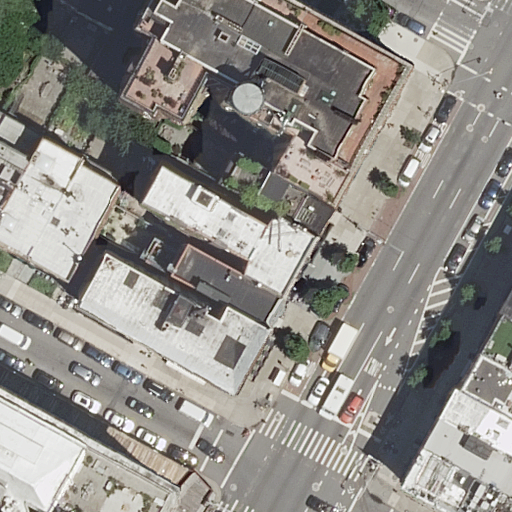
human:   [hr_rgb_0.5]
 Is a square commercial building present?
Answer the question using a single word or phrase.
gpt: no

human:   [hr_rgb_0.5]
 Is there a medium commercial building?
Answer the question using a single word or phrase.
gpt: no

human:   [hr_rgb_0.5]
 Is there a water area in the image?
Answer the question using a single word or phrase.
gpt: no

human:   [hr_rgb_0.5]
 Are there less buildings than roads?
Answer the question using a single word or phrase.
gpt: no

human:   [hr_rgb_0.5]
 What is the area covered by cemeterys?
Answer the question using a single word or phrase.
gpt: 0m2

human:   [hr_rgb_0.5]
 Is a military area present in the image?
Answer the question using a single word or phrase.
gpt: no

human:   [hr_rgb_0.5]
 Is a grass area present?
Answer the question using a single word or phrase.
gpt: no

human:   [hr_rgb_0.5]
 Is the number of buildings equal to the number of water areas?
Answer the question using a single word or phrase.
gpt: no

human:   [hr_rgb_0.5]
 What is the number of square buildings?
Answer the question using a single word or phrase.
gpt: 0

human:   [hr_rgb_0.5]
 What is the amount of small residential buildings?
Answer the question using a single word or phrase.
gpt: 7

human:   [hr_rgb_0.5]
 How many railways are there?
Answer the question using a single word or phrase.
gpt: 0

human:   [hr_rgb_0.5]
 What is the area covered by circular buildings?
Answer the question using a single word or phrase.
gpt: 0m2

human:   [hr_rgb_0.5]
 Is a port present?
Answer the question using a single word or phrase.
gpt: no

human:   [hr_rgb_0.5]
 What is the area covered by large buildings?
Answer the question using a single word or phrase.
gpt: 1255m2

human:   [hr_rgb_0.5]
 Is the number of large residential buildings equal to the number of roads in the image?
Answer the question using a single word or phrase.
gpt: no

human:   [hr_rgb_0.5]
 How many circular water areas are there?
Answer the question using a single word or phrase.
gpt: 0

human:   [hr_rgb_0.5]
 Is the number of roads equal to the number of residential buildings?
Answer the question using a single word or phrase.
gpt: no

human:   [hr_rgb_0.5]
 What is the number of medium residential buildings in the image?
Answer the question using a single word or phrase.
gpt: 10

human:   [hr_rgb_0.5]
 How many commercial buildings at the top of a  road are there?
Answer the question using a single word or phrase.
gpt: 0

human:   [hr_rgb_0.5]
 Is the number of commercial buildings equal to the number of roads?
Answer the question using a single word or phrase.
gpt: no

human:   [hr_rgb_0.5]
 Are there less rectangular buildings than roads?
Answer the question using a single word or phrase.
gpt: no

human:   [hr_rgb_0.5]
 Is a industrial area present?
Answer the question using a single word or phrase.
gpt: no

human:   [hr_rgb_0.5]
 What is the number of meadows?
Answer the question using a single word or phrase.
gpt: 0

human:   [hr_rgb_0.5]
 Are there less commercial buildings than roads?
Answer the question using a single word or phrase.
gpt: yes

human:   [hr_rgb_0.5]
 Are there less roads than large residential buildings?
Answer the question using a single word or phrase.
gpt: no

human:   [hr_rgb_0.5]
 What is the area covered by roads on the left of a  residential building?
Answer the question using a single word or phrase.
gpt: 0m2

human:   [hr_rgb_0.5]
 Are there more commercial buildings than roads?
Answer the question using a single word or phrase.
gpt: no

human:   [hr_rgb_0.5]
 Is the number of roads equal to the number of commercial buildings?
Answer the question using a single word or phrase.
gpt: no

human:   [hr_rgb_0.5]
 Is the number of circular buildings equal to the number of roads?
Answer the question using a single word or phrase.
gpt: no

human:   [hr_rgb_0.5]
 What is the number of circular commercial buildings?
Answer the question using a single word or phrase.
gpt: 0

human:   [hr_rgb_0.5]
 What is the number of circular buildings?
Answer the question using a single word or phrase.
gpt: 0

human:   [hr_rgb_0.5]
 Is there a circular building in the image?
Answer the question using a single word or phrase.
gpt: no

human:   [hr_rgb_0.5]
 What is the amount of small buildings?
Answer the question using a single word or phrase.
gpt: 7

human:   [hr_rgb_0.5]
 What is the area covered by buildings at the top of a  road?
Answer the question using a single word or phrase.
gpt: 3119m2

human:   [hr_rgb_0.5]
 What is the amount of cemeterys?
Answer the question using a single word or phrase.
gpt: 0

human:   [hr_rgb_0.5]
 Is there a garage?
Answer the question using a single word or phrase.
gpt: no